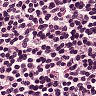
Metastatic tissue present: no